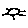
Label: sun